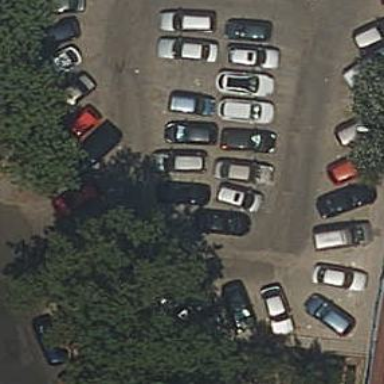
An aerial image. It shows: Parking area with surface.